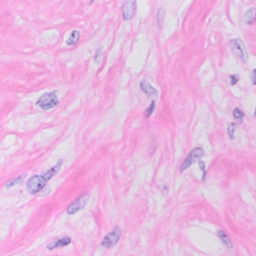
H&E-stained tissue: Breast